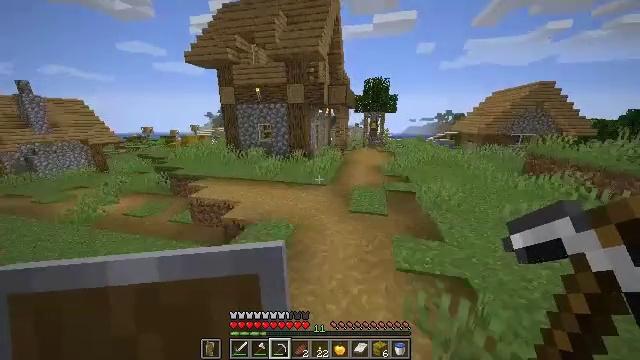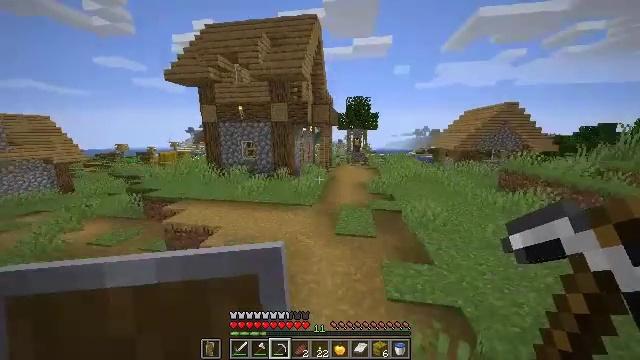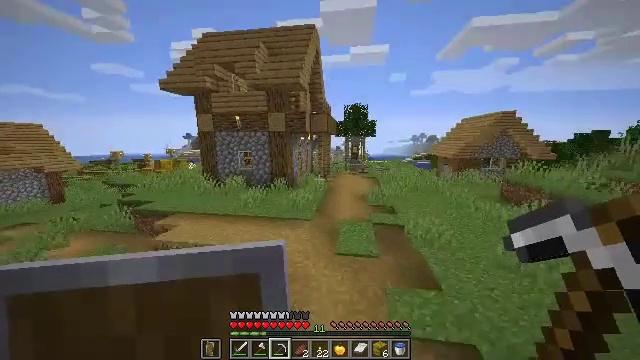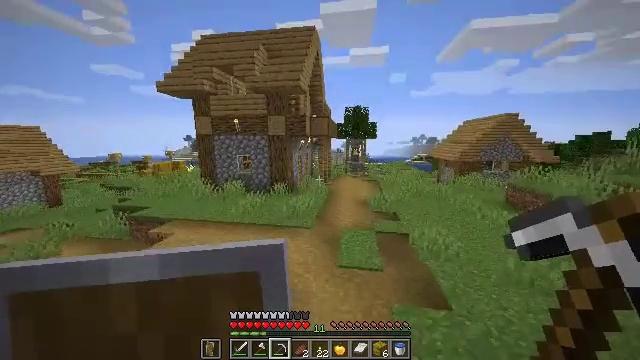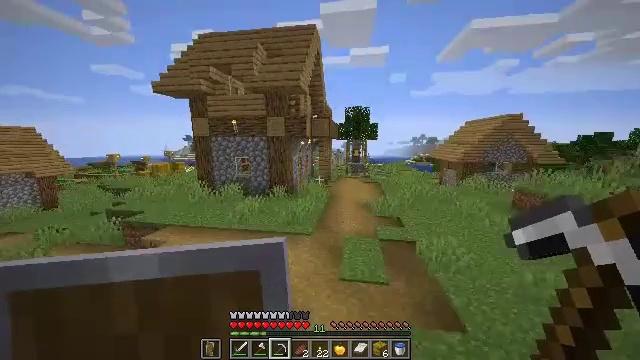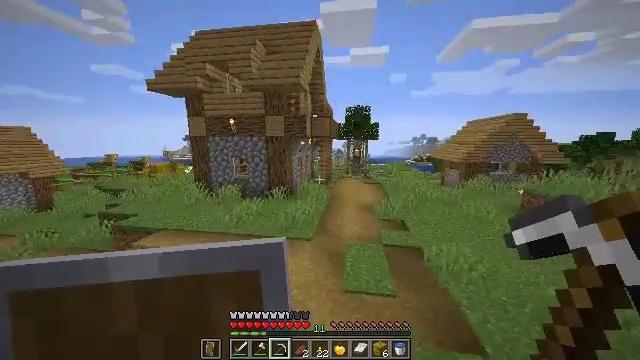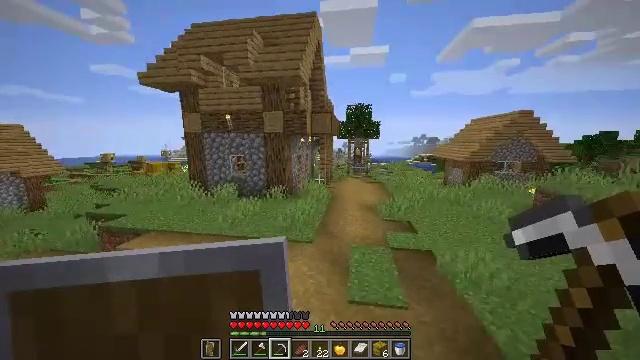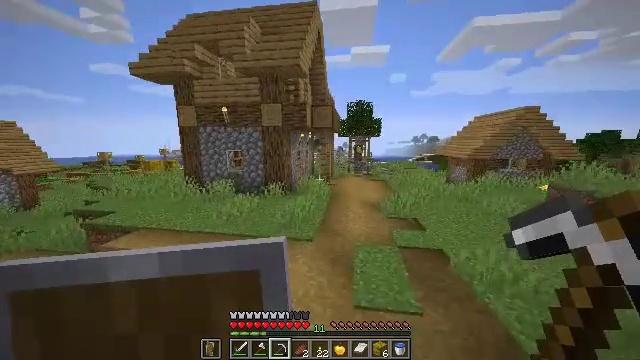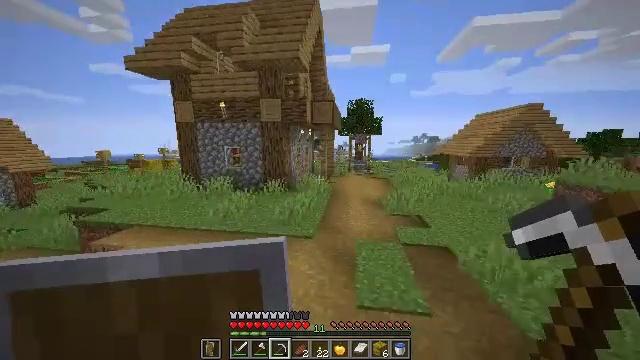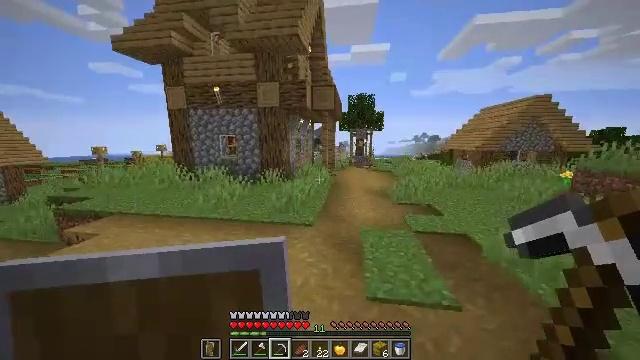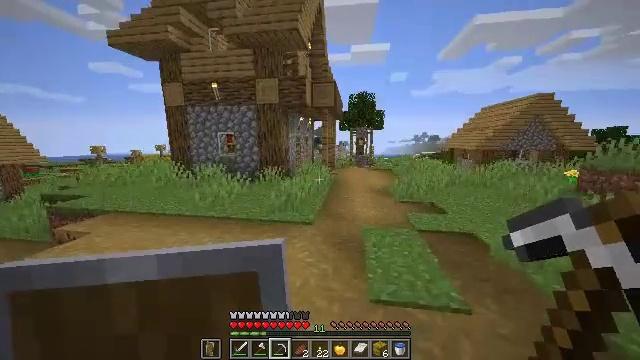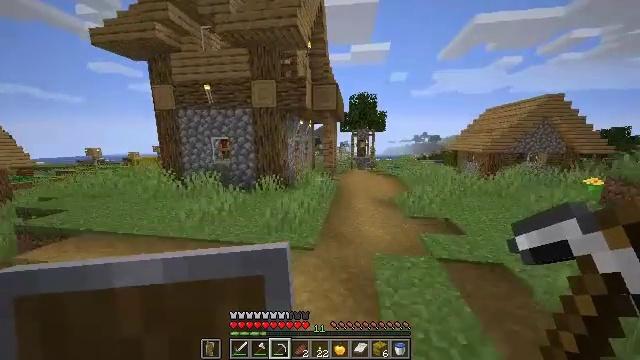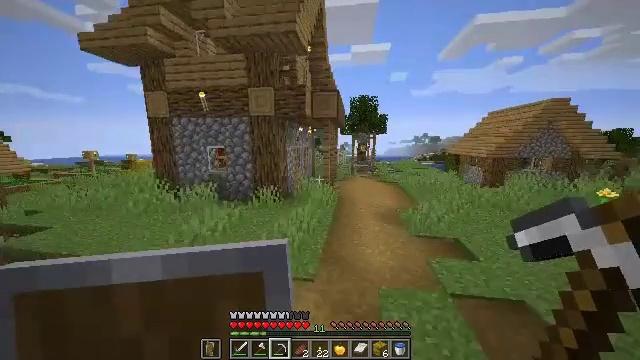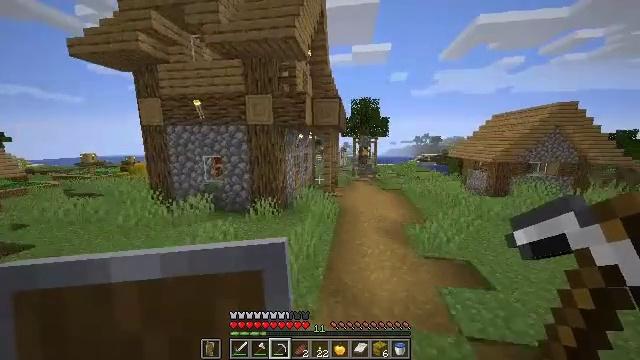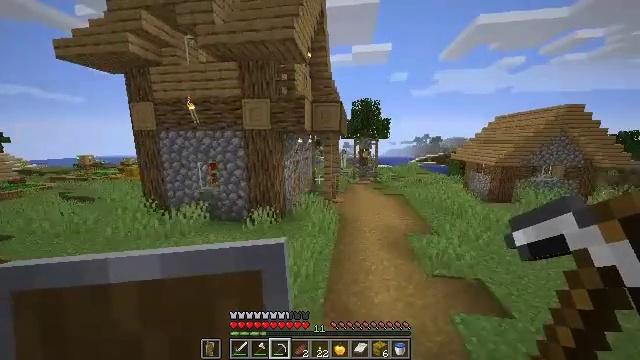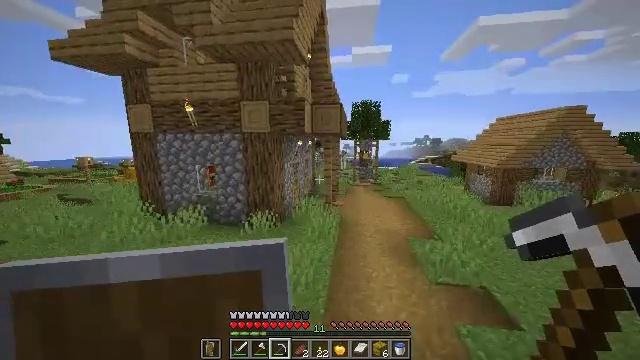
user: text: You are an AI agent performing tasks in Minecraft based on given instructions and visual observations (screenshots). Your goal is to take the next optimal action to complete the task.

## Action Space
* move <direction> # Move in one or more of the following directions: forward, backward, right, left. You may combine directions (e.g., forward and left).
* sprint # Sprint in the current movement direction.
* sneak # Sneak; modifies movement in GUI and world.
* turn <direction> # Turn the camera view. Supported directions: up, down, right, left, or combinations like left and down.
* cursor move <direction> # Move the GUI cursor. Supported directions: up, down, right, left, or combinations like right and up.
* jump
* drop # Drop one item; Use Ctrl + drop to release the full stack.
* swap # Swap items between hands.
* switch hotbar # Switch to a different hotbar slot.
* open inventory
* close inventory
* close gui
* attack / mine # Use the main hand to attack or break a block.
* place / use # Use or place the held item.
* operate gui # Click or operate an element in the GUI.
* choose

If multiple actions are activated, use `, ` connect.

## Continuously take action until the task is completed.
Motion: motion action
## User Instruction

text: Break the blast furnace block.
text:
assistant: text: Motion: move forward, turn right and up, jump
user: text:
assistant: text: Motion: move forward, turn up, jump
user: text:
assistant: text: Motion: move forward, jump
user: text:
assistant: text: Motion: move forward, jump
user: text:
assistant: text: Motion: move forward, jump
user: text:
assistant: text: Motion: move forward, jump
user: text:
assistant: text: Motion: move forward, jump
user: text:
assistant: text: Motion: move forward, jump
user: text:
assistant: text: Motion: move forward, jump
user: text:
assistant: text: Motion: move forward, jump
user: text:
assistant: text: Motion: move forward, jump
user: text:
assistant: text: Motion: move forward, jump
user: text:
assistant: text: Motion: move forward, jump
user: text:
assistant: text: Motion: move forward, jump
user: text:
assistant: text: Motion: move forward, jump
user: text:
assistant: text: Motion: move forward, jump
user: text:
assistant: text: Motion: move forward, jump
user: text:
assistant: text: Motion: move forward, jump
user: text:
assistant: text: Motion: move forward, jump
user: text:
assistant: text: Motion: move forward, jump
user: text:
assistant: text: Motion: move forward, jump
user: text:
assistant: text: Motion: move forward, jump
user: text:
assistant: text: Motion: move forward
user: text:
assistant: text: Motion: move forward, turn left
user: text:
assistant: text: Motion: move forward and move right, turn left
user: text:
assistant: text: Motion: move forward and move right, turn left
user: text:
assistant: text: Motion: move forward and move right, turn left
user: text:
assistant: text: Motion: move forward and move right, turn left
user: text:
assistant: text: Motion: move forward, turn left
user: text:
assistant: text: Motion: move forward, turn left